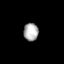
Tissue: lung
Cell type: Endothelial cells
Senescence score: 0.5472
Nuclear area (px): 257
Mean DAPI intensity: 174.366